Question: The following is a default rule with standard Resharper (without plugins) indicating a naming rule violation.

I would like to understand how custom naming rules are implemented in Resharper using Open API. So would like to deassemble (using Reflector) the corresponding dll file in which this rule is implemented.
Can you pls guide me which dll file(s) I need to check/deassemble for checking how this naming rule is implemented.
Thank you.
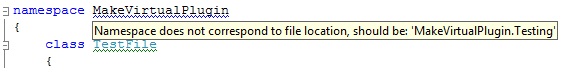
Answer: Check the ReShaper.Daemon.Specific.dll.
Find there "CheckNamespace" class